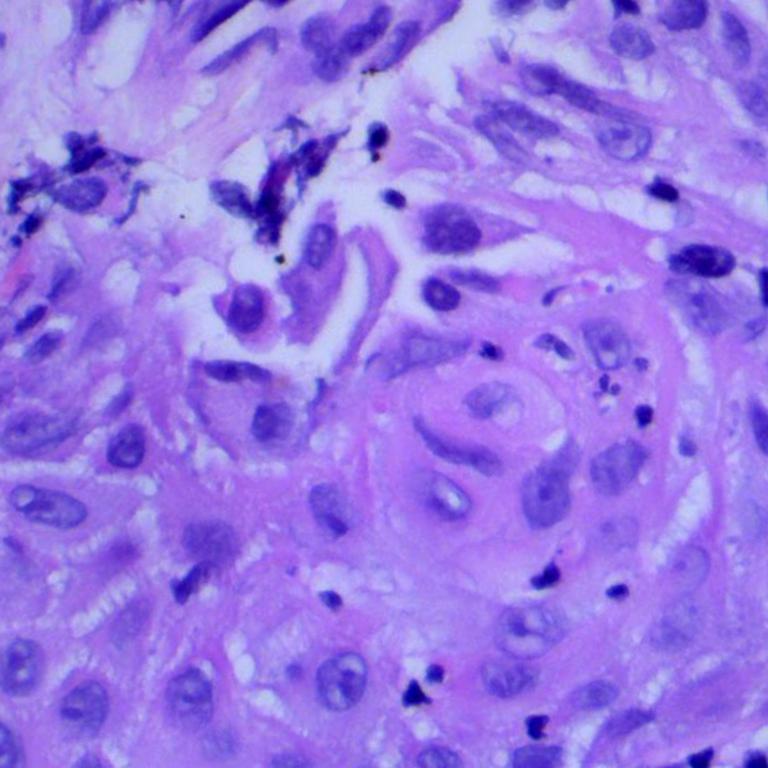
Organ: lung
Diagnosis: squamous carcinomas